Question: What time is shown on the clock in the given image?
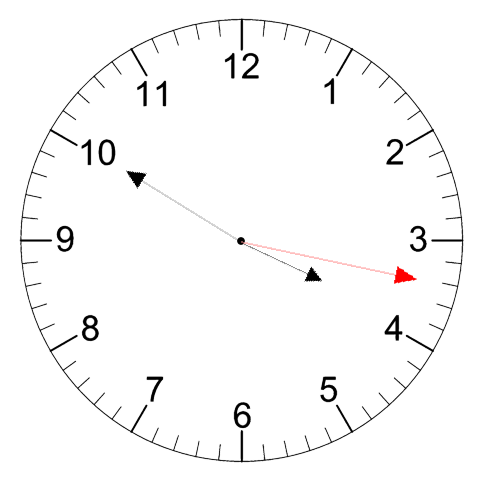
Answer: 03:50:17